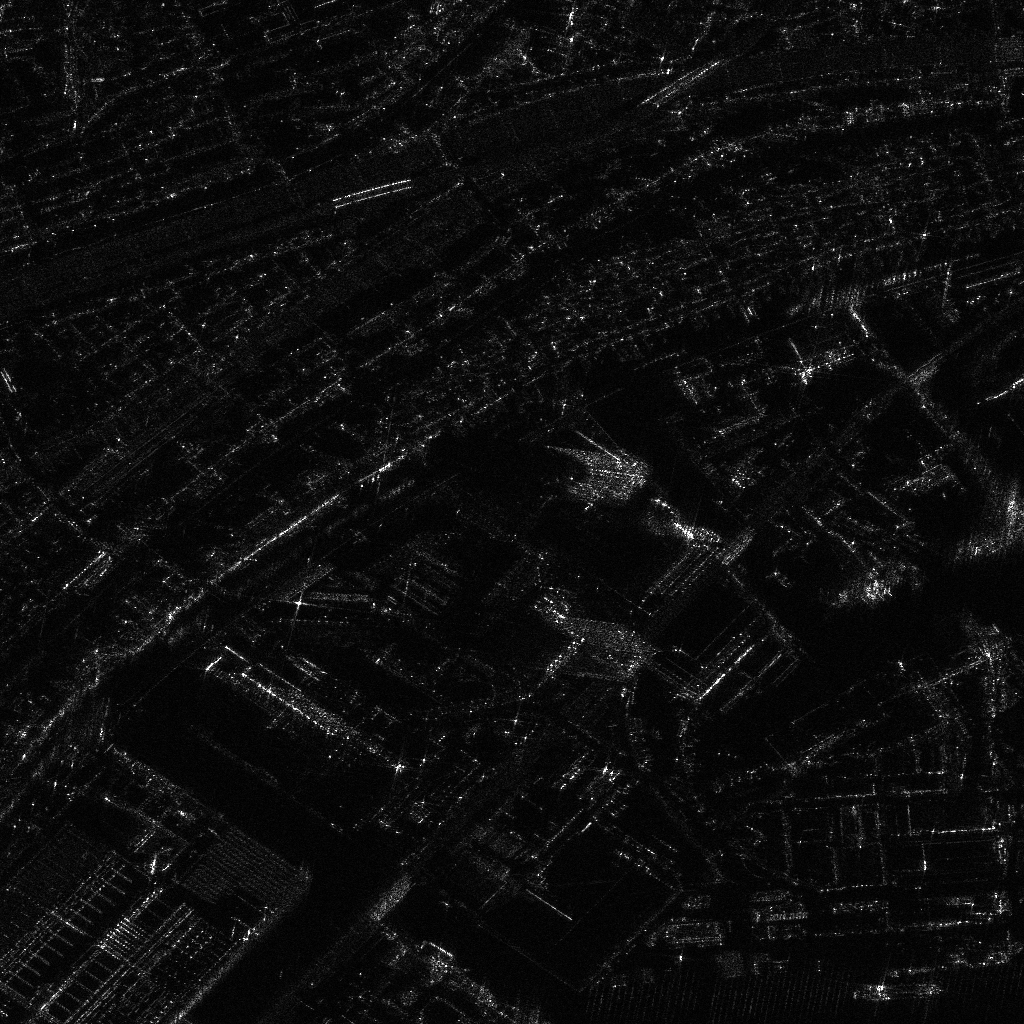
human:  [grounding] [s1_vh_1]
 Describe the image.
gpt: In the satellite image, there is  <ref>1 medium dredger </ref> <box>[[83, 95, 91, 98, 1]]</box> located at bottom right.